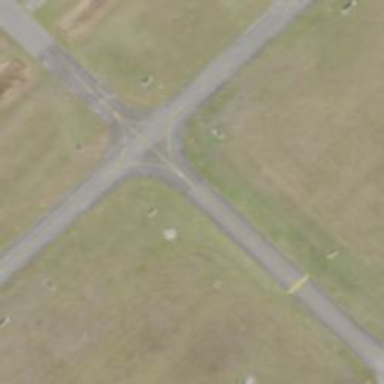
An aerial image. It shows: View of taxiway at the airport.